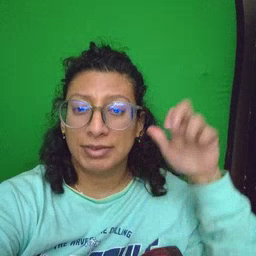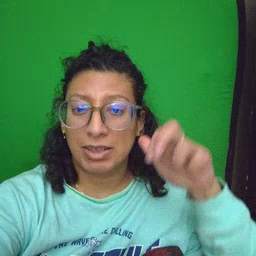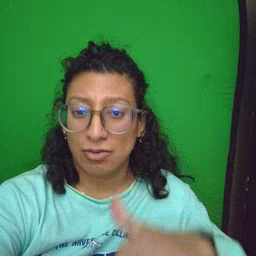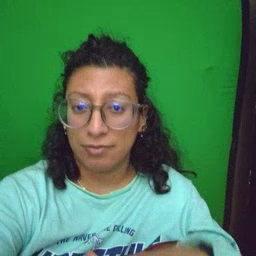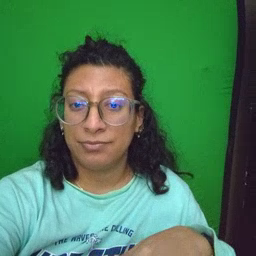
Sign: stairs